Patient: sex M, age 66
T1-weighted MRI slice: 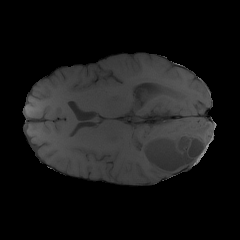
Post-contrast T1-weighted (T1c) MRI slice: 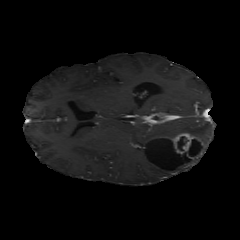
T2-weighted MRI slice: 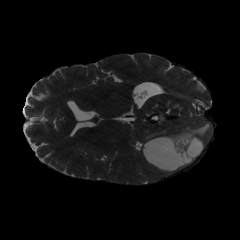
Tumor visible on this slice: yes
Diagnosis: Glioblastoma, IDH-wildtype
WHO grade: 4